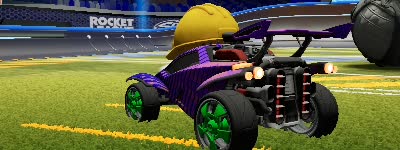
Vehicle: octane